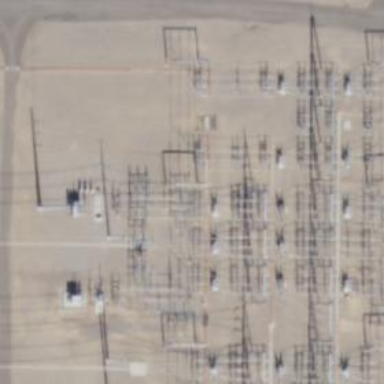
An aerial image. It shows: Power tower.